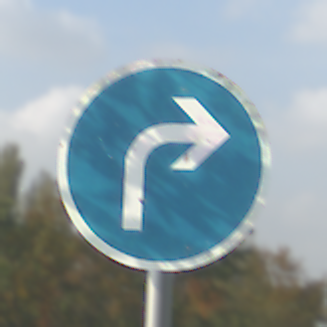
Verkehrszeichen: VorgeschriebeneFahrtrichtungRechts
Umgebung: Outdoor, Suburban
Tageszeit: MorningAfternoon
Wetter: PartlyCloudy
Licht: Natural
Jahreszeit: NotSpecified
Kontrast: HighContrast